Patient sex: F
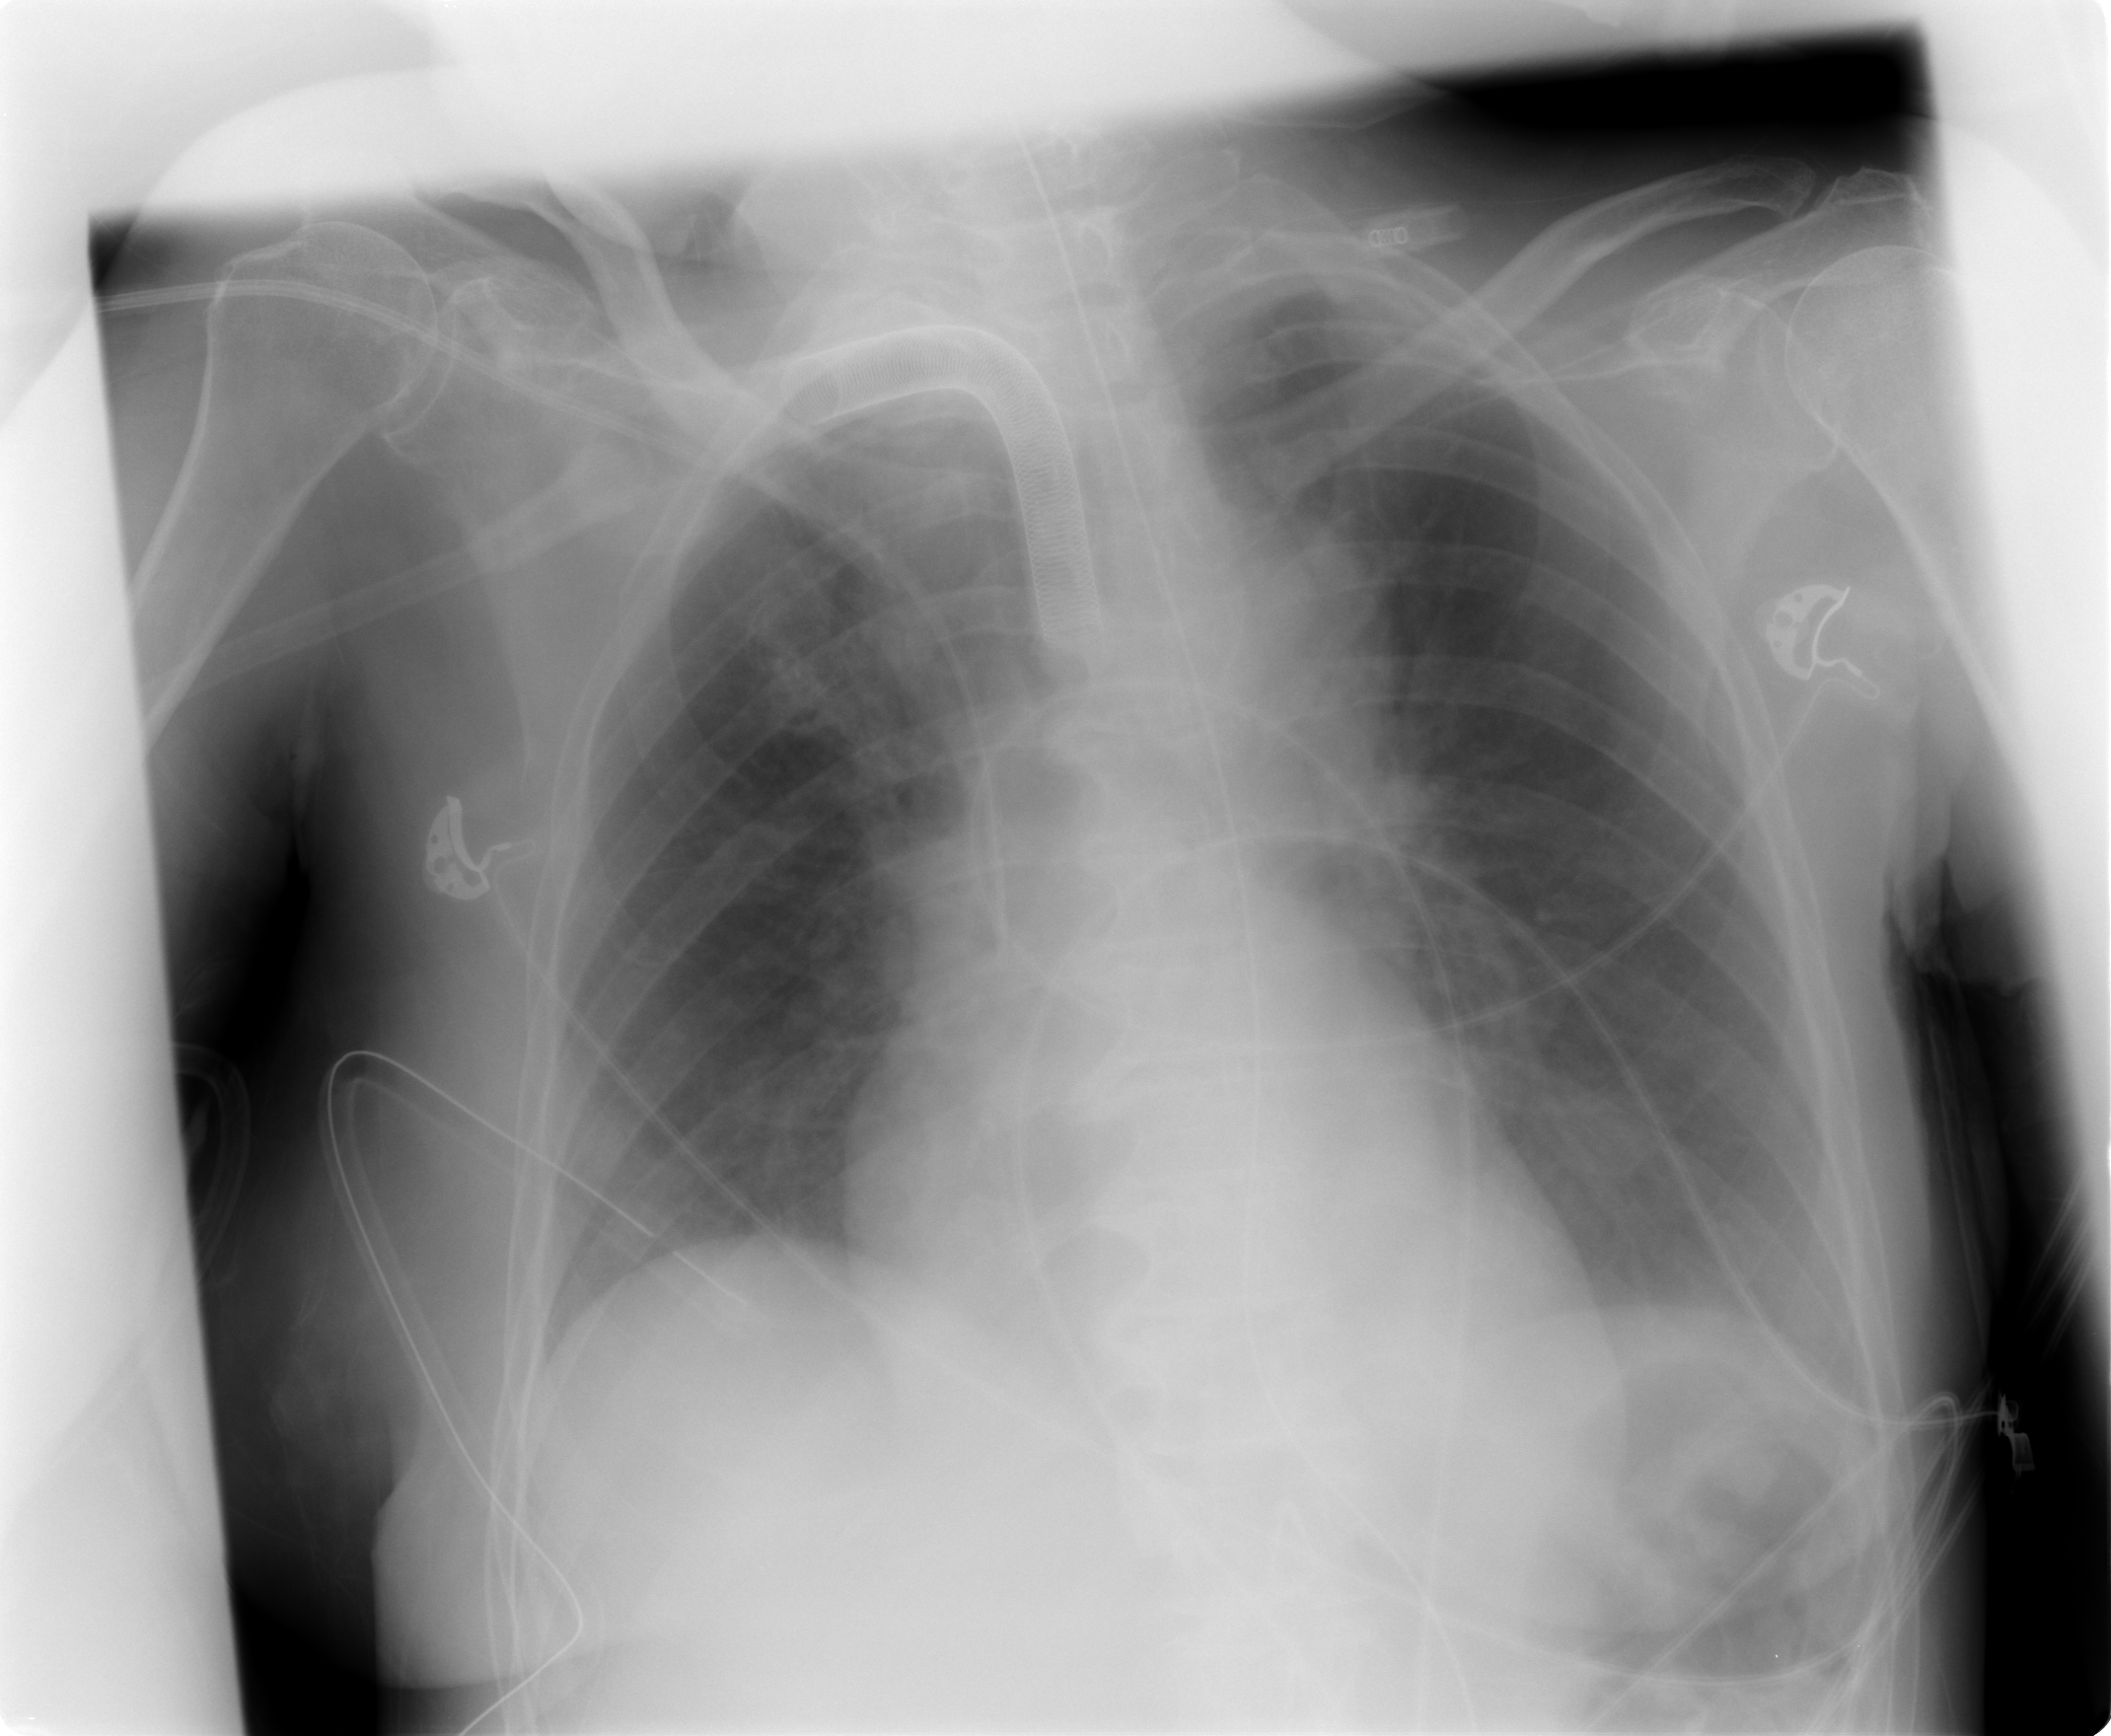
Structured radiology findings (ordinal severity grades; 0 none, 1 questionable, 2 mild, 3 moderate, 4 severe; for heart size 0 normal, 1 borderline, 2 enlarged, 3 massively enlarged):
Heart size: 0
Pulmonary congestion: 1
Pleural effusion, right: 0
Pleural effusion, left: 0
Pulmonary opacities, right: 0
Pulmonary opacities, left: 0
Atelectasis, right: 1
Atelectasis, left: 1